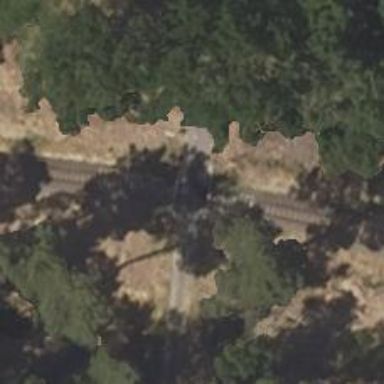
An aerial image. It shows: Railway level crossing.